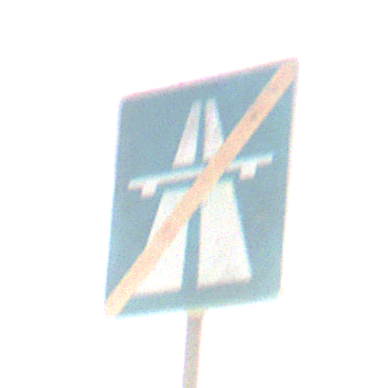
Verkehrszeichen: EndeAutbahn
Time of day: SunriseSunset
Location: Outdoor (RoadRail)
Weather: PartlyCloudy
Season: NotSpecified
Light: Natural